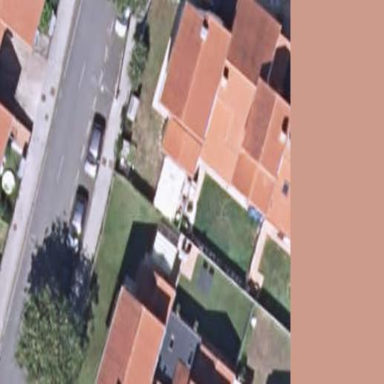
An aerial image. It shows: Simple and straightforward house.